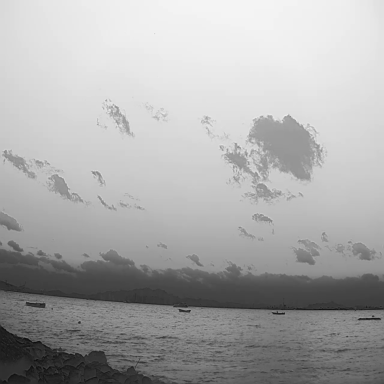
There are three bulk_carriers in the infrared image.